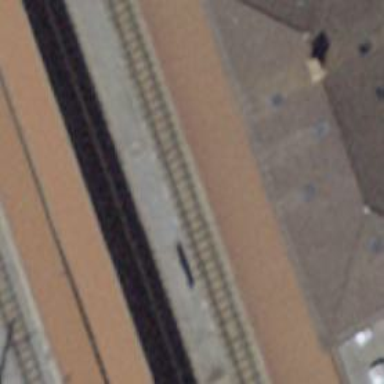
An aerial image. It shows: Railway stop with public transport stop position.